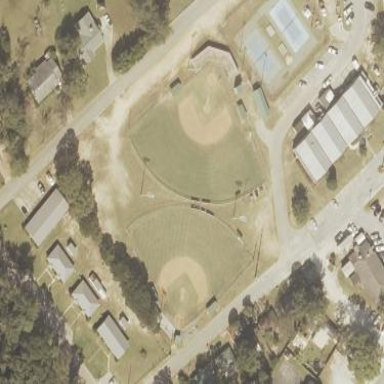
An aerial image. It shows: Baseball pitch for leisure land.